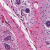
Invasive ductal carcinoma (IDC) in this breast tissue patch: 0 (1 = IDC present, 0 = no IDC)